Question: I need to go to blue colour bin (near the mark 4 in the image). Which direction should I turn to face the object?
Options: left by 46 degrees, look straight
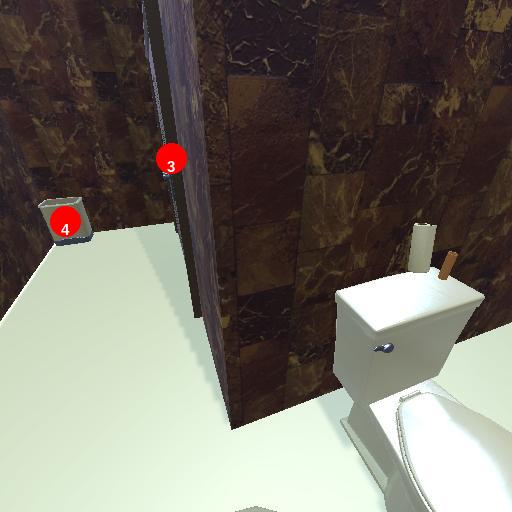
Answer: left by 46 degrees